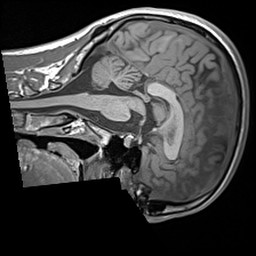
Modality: T1w
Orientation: sagittal
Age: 27
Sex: male
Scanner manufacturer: siemens
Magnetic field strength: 3 T
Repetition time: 1.6 s
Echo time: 0.00236 s